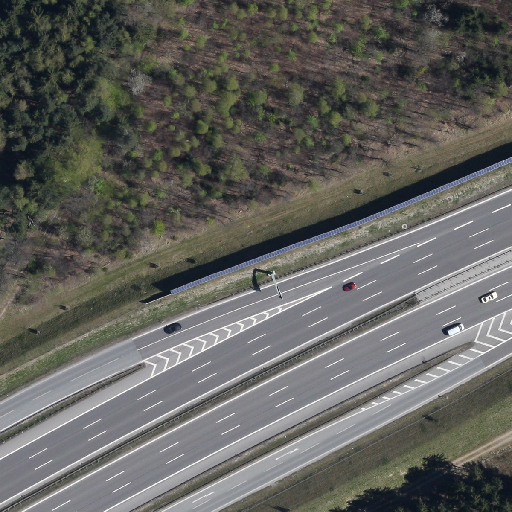
Referring expression: vehicle